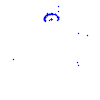
Particle: proton